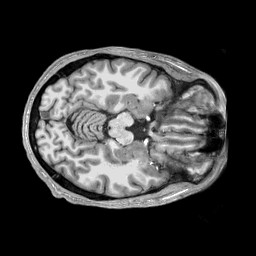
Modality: T1w
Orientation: coronal